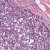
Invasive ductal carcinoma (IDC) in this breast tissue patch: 1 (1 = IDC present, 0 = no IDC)